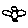
Label: bird